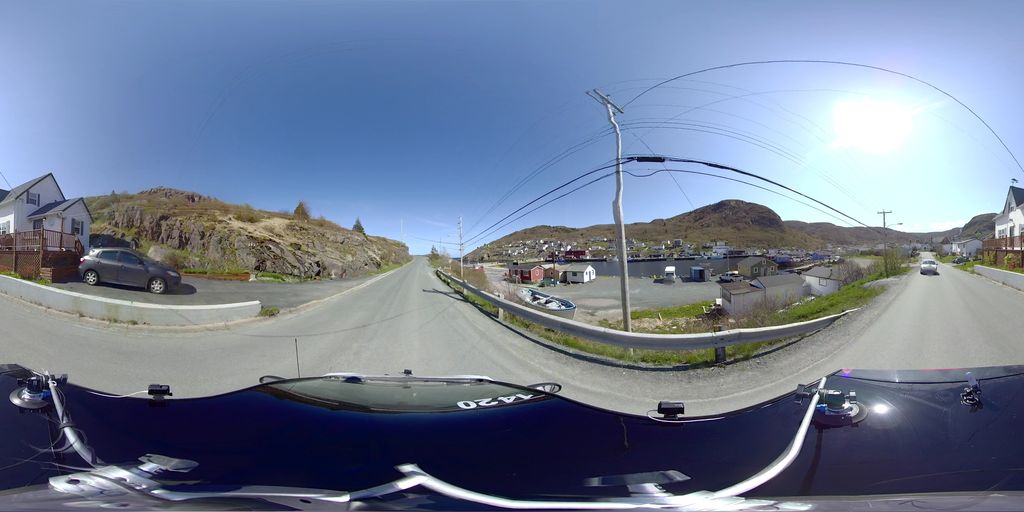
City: st_johns